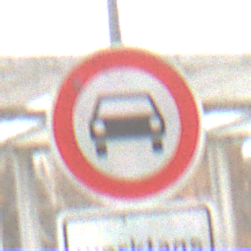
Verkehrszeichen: VerbotKraftwagen
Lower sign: ZeitangabenMitBeschraenkungAufWochentage1
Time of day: MorningAfternoon
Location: Roofed (Suburban)
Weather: PartlyCloudy
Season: Winter
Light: Natural